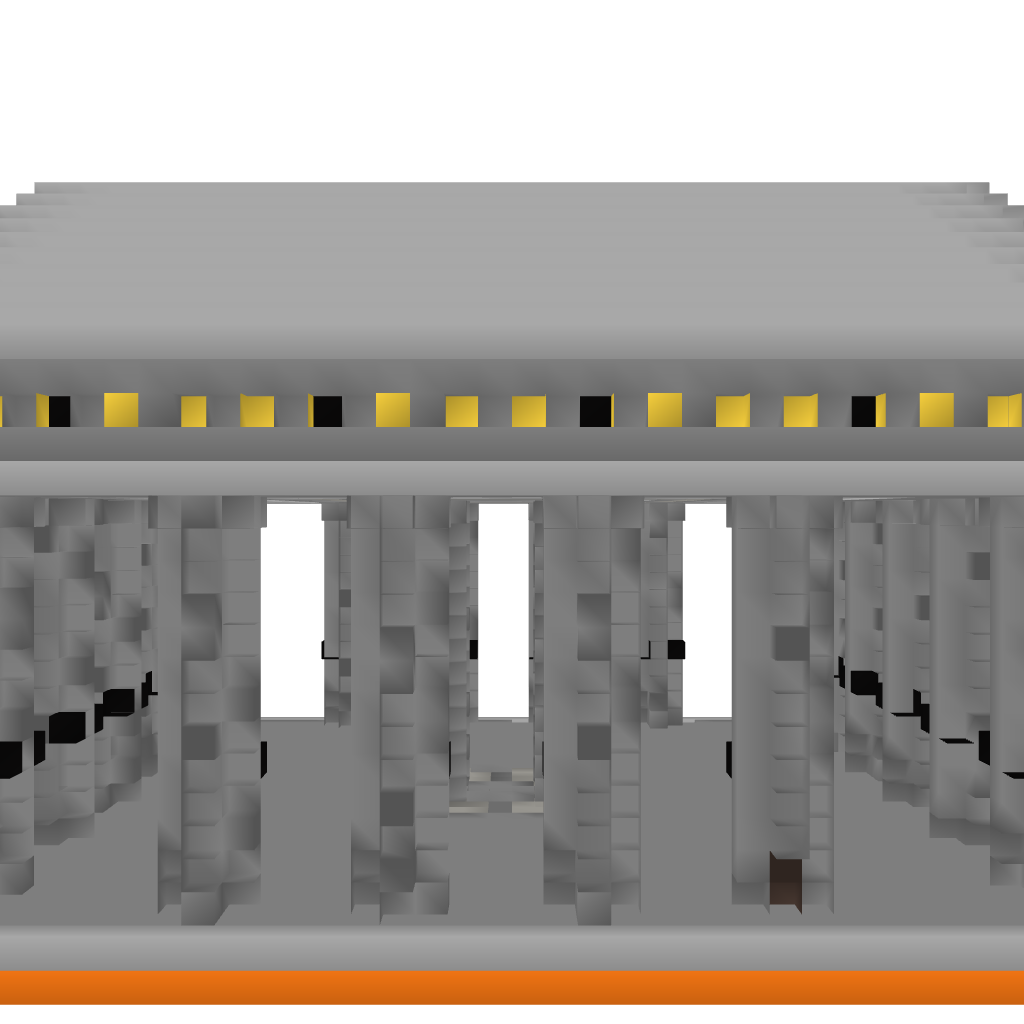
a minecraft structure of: Tempel-Zeus